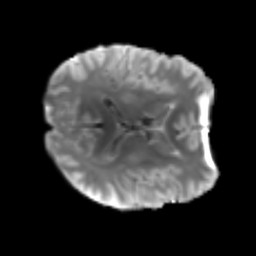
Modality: T2w
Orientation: axial
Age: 48
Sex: male
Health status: healthy
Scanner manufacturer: siemens
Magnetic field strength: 3 T
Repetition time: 3.6 s
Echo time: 0.092 s